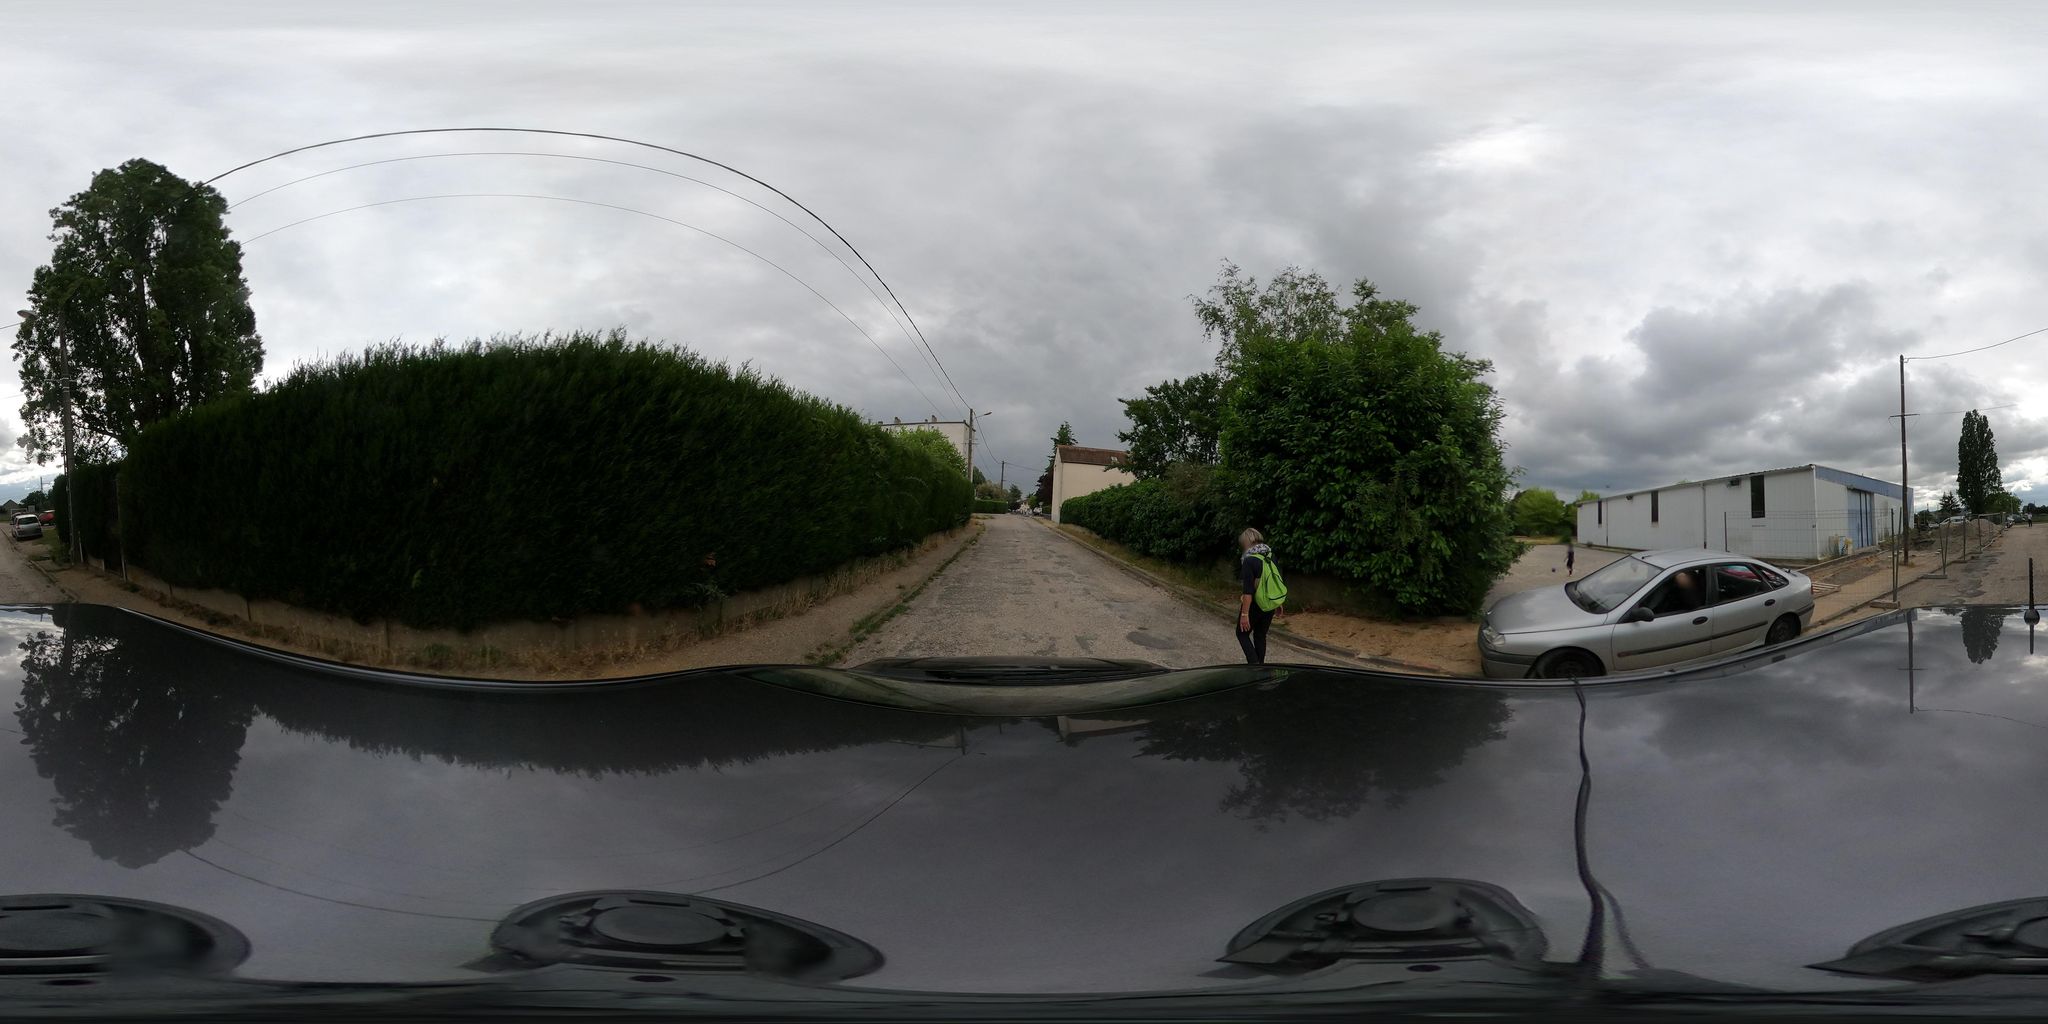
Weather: cloudy
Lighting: day
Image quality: slightly poor
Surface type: driving surface
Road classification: steps, residential, path
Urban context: urban centre
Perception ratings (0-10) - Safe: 2.14, Lively: 0.59, Beautiful: 3.92, Boring: 3.09, Depressing: 5.19, Wealthy: 2.81